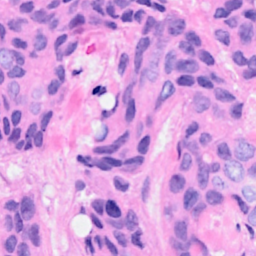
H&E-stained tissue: Breast